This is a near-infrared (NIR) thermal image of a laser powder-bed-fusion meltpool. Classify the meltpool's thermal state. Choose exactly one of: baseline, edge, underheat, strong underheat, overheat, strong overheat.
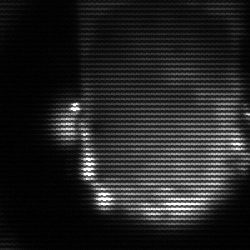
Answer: baseline